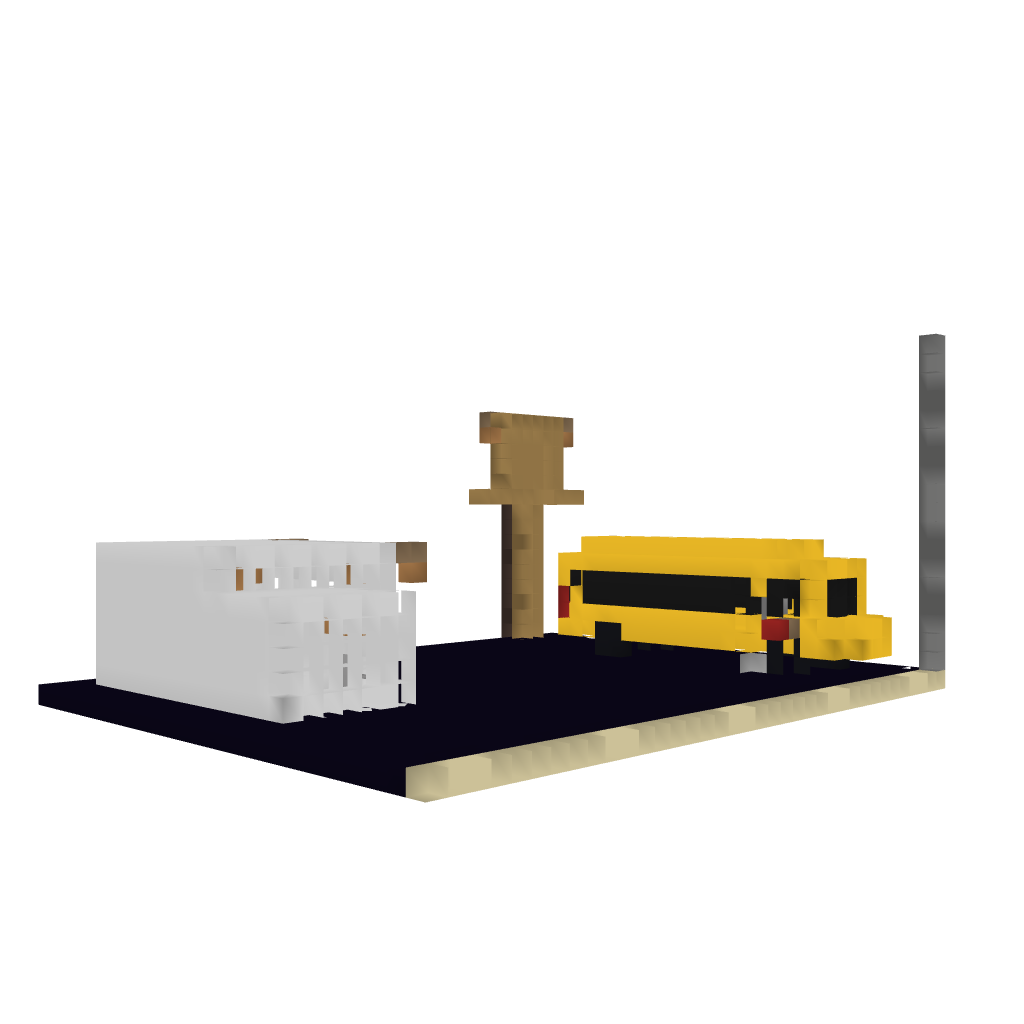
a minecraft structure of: School Bus